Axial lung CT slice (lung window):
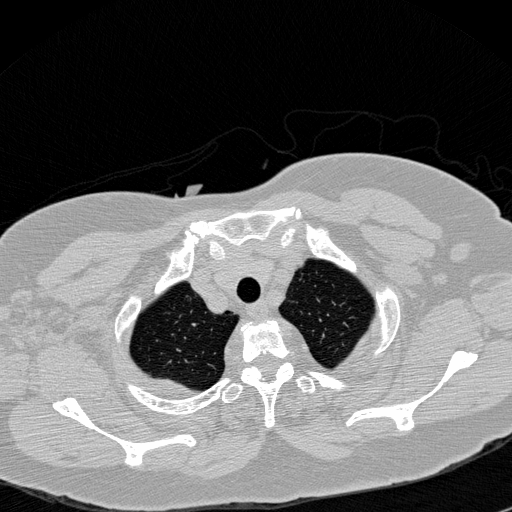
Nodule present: no